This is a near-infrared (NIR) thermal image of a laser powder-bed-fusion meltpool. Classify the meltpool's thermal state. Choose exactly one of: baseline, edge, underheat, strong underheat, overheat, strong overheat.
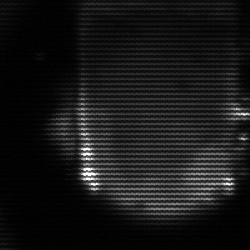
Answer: baseline